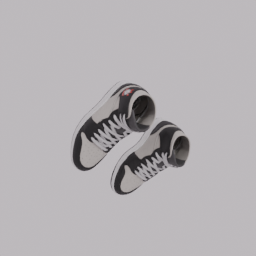
Label: people